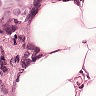
Metastatic tissue present: yes